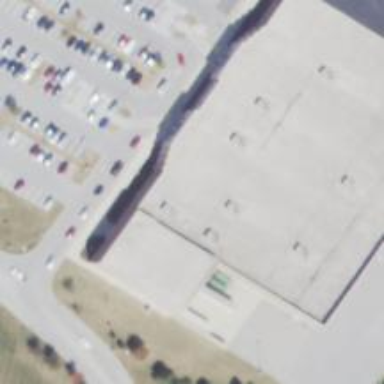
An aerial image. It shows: Department store.